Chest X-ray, AP view. Patient: 47 years old, sex M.
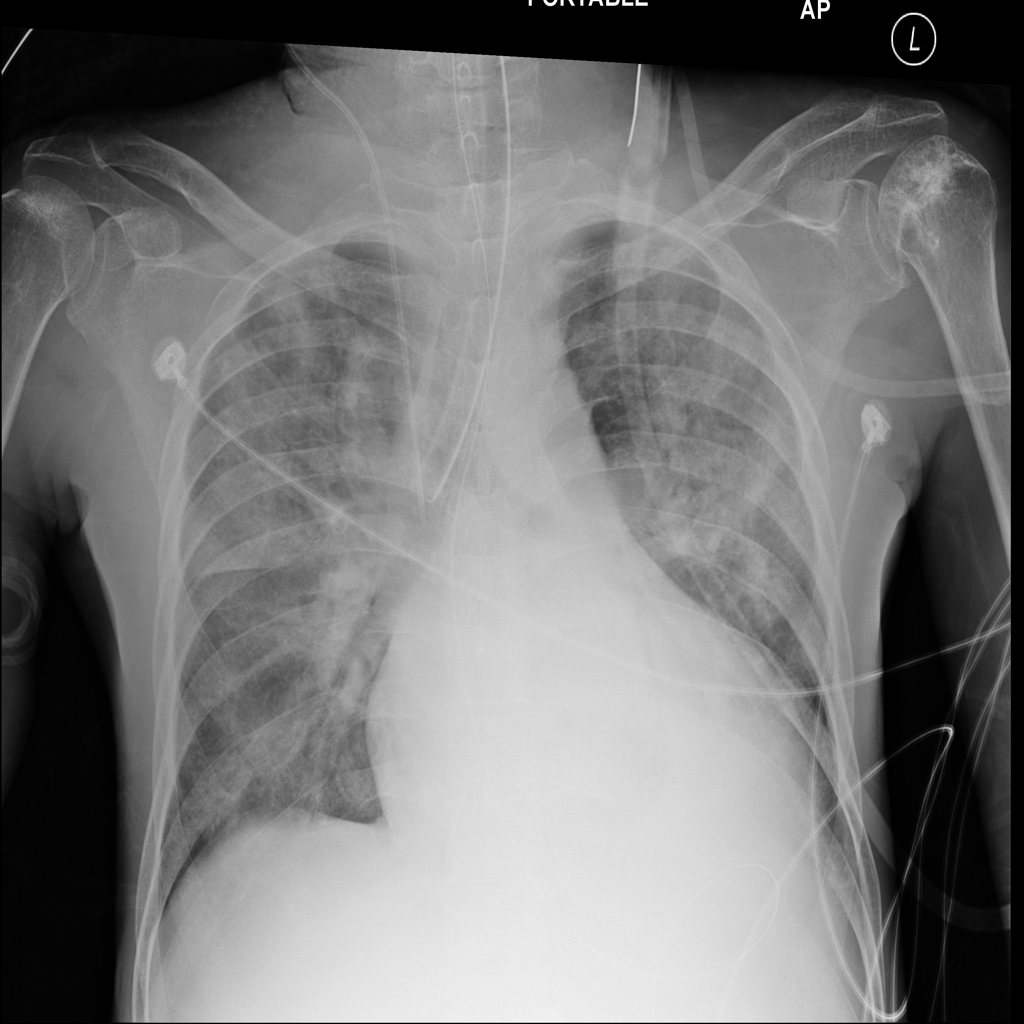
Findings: Effusion